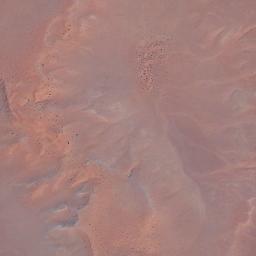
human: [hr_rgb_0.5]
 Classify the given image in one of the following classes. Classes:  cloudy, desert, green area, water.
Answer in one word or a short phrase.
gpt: desert